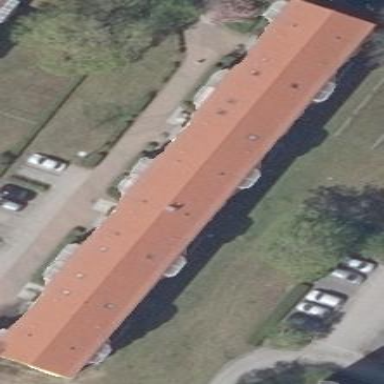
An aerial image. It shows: Gabled building.